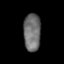
Tissue: prostate
Cell type: NK cells
Senescence score: 0.6858
Nuclear area (px): 630
Mean DAPI intensity: 110.713